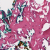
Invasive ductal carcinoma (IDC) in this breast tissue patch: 0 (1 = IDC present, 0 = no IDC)